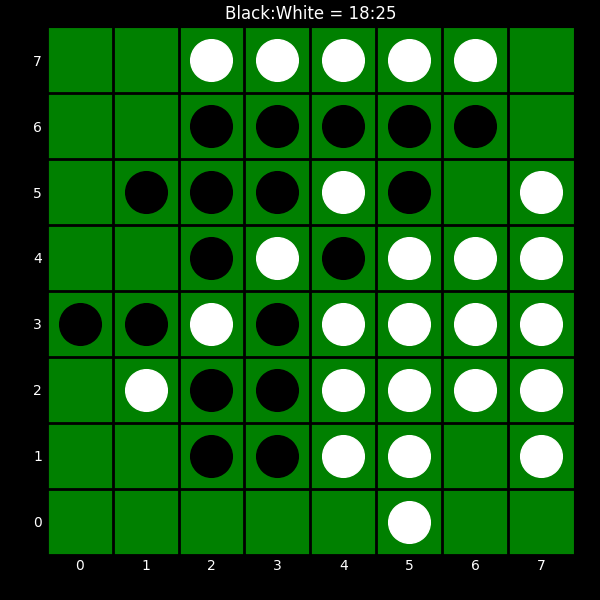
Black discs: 18
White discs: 25